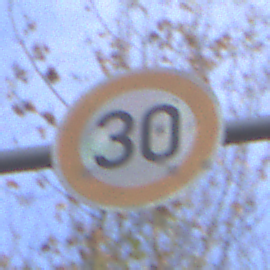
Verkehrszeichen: Geschwindigkeit30
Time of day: MorningAfternoon
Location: Outdoor (Urban)
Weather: PartlyCloudy
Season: NotSpecified
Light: Natural